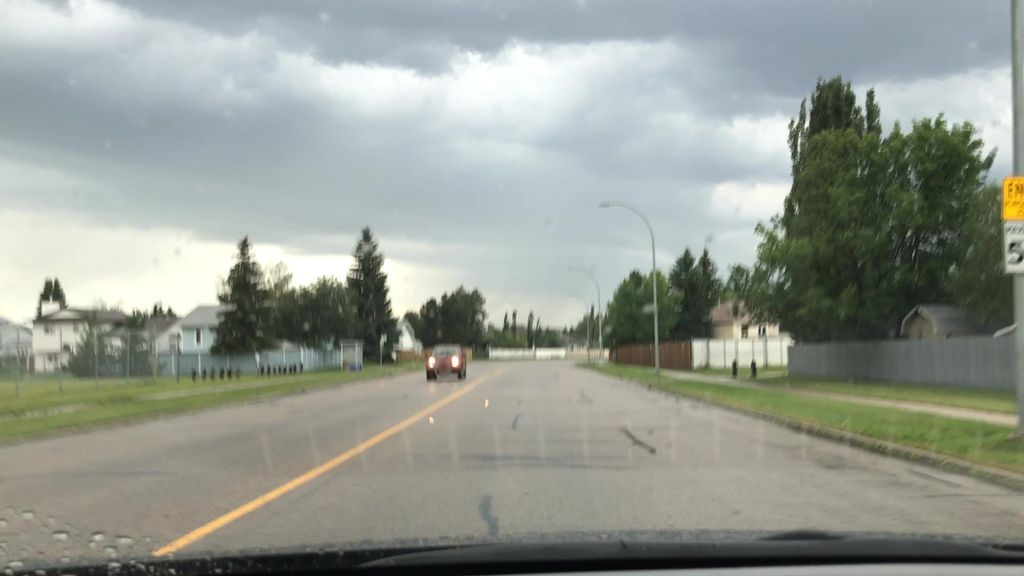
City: edmonton